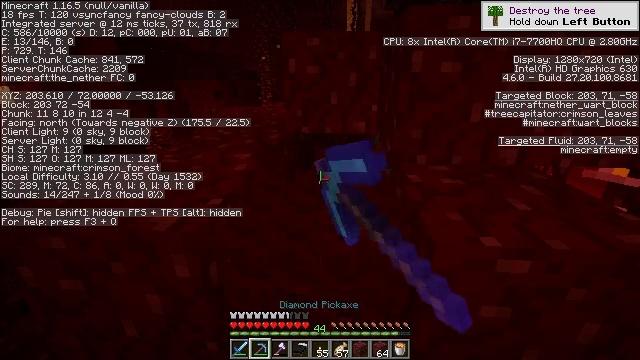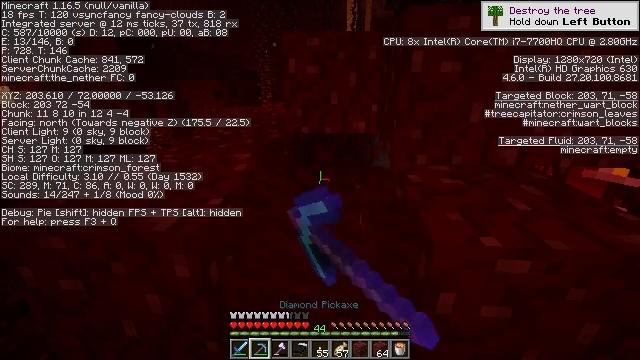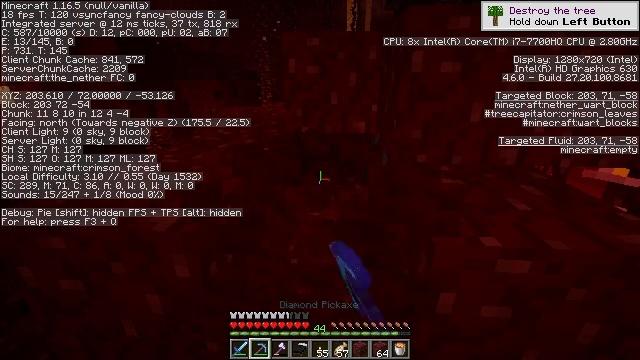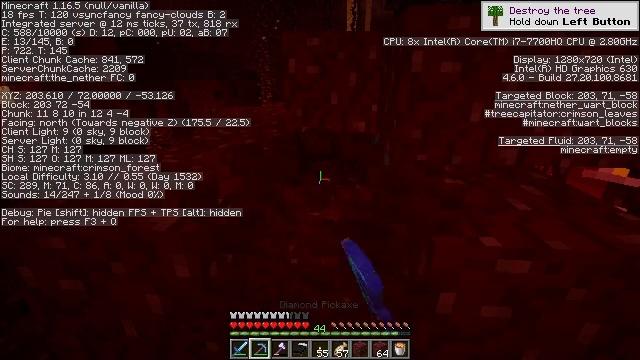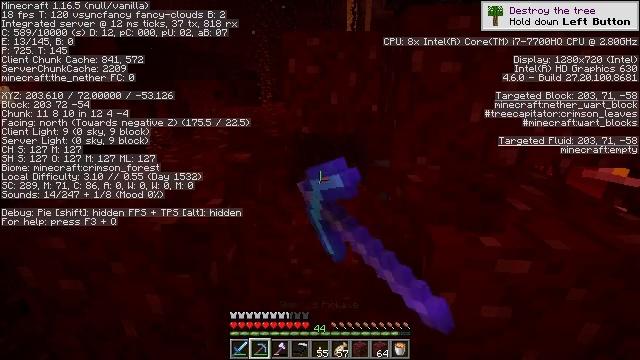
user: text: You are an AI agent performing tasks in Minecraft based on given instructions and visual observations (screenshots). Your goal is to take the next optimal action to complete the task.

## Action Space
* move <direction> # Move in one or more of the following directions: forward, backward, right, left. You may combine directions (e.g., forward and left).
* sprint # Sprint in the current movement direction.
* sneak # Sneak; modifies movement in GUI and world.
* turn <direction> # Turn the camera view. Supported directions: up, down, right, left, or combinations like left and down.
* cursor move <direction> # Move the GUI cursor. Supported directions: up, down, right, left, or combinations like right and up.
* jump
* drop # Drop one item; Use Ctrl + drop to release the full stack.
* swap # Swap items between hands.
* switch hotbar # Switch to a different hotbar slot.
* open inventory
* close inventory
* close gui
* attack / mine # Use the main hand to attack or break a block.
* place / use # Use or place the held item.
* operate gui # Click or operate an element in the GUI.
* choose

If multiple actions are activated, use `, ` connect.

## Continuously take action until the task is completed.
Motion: motion action
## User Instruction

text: Gather the nether wart block from a crimson forest.
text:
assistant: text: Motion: attack / mine
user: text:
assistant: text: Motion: attack / mine
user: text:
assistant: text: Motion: attack / mine
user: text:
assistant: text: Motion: attack / mine
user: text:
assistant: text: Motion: attack / mine